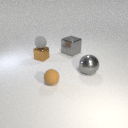
large gray metal sphere to the right of large gray metal cube